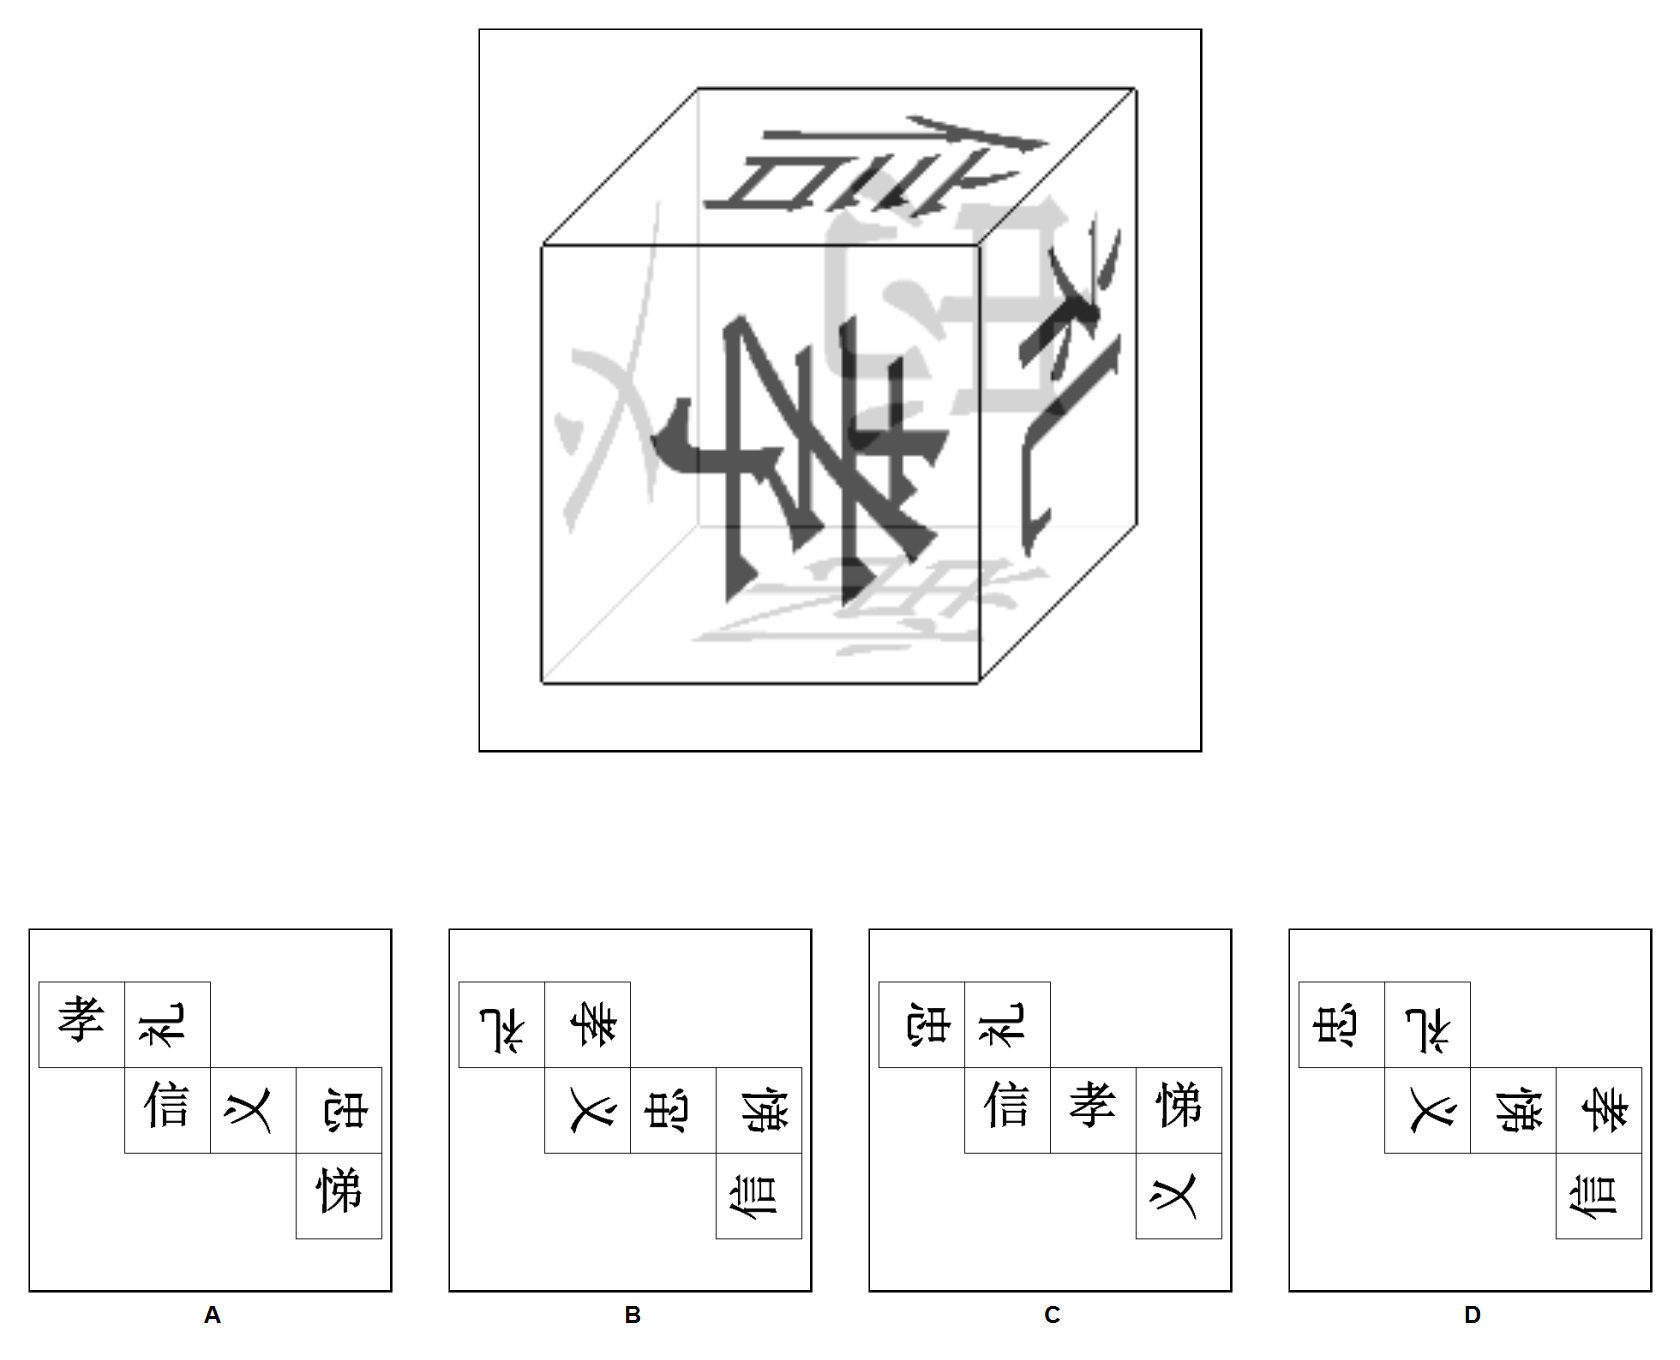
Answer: C